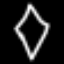
Label: diamond